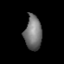
Tissue: lung
Cell type: Others
Senescence score: 0.1748
Nuclear area (px): 571
Mean DAPI intensity: 116.685